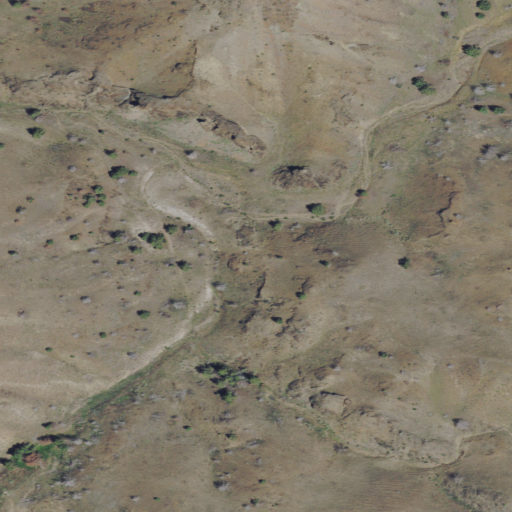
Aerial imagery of valley in Oregon named Frickey Canyon containing grassland and shrub